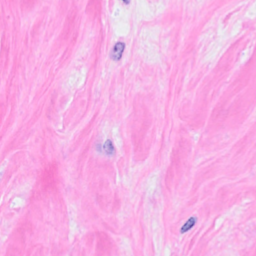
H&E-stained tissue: Breast